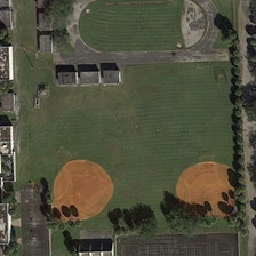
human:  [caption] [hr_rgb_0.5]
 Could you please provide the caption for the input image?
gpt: Two orange tennis courts and gray houses side by side.

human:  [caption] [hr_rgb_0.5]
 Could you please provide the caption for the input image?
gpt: Two orange tennis courts and side-by-side gray houses.

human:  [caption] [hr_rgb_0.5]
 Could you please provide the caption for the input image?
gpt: Two orange tennis courts are adjacent to the football field.

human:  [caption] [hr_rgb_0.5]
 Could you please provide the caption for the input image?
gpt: Two orange tennis courts are adjacent to a football field.

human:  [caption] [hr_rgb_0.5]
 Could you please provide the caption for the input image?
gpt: Two orange tennis courts and a gray house are next to each other.